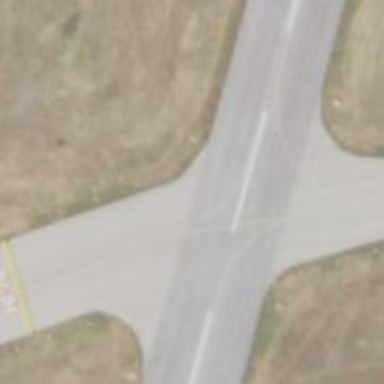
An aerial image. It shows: View of taxiway at the airport.